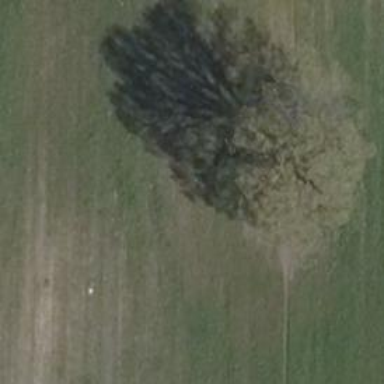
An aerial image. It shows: Deciduous broadleaved tree.